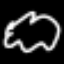
Label: squiggle